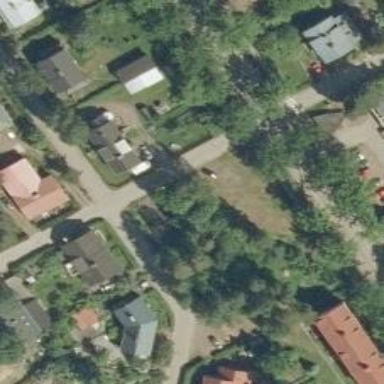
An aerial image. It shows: Peaceful suburb.